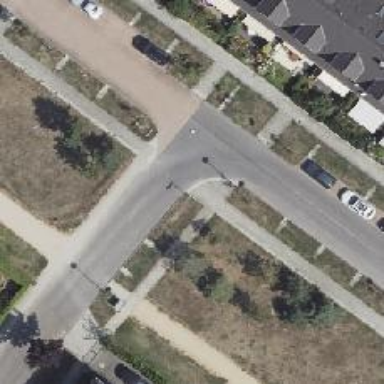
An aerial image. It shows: Sidewalk next to living street.